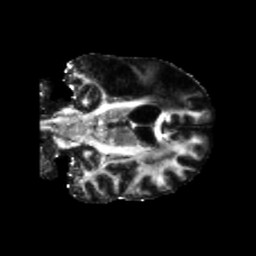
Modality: FA
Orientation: coronal
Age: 49
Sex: male
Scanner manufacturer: siemens
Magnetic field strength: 3 T
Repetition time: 5.25 s
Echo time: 0.08 s